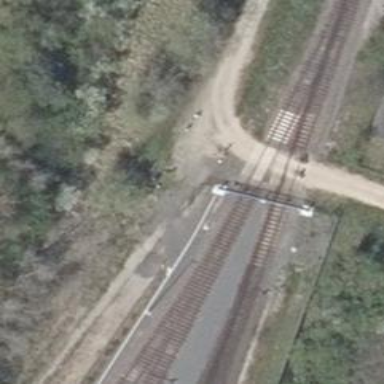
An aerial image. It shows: Railway switch with the turnout pointing to the right.